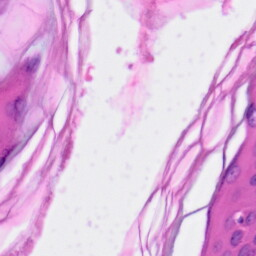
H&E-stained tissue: Skin